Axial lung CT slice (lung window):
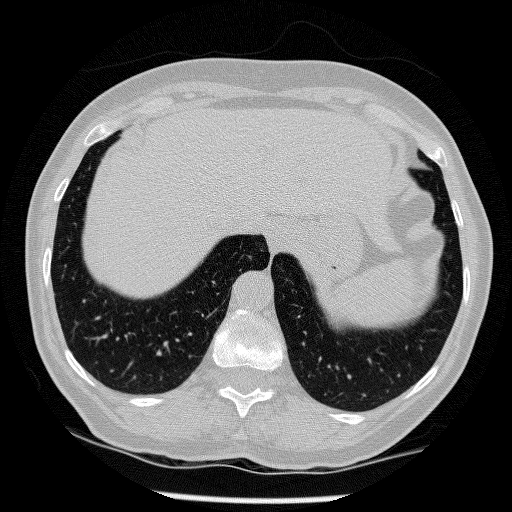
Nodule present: no